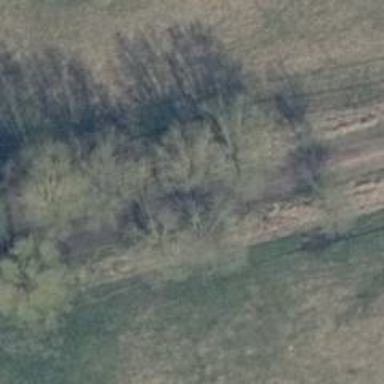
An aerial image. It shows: Row of trees in natural setting.